Platform: macOS
Application: Chrome
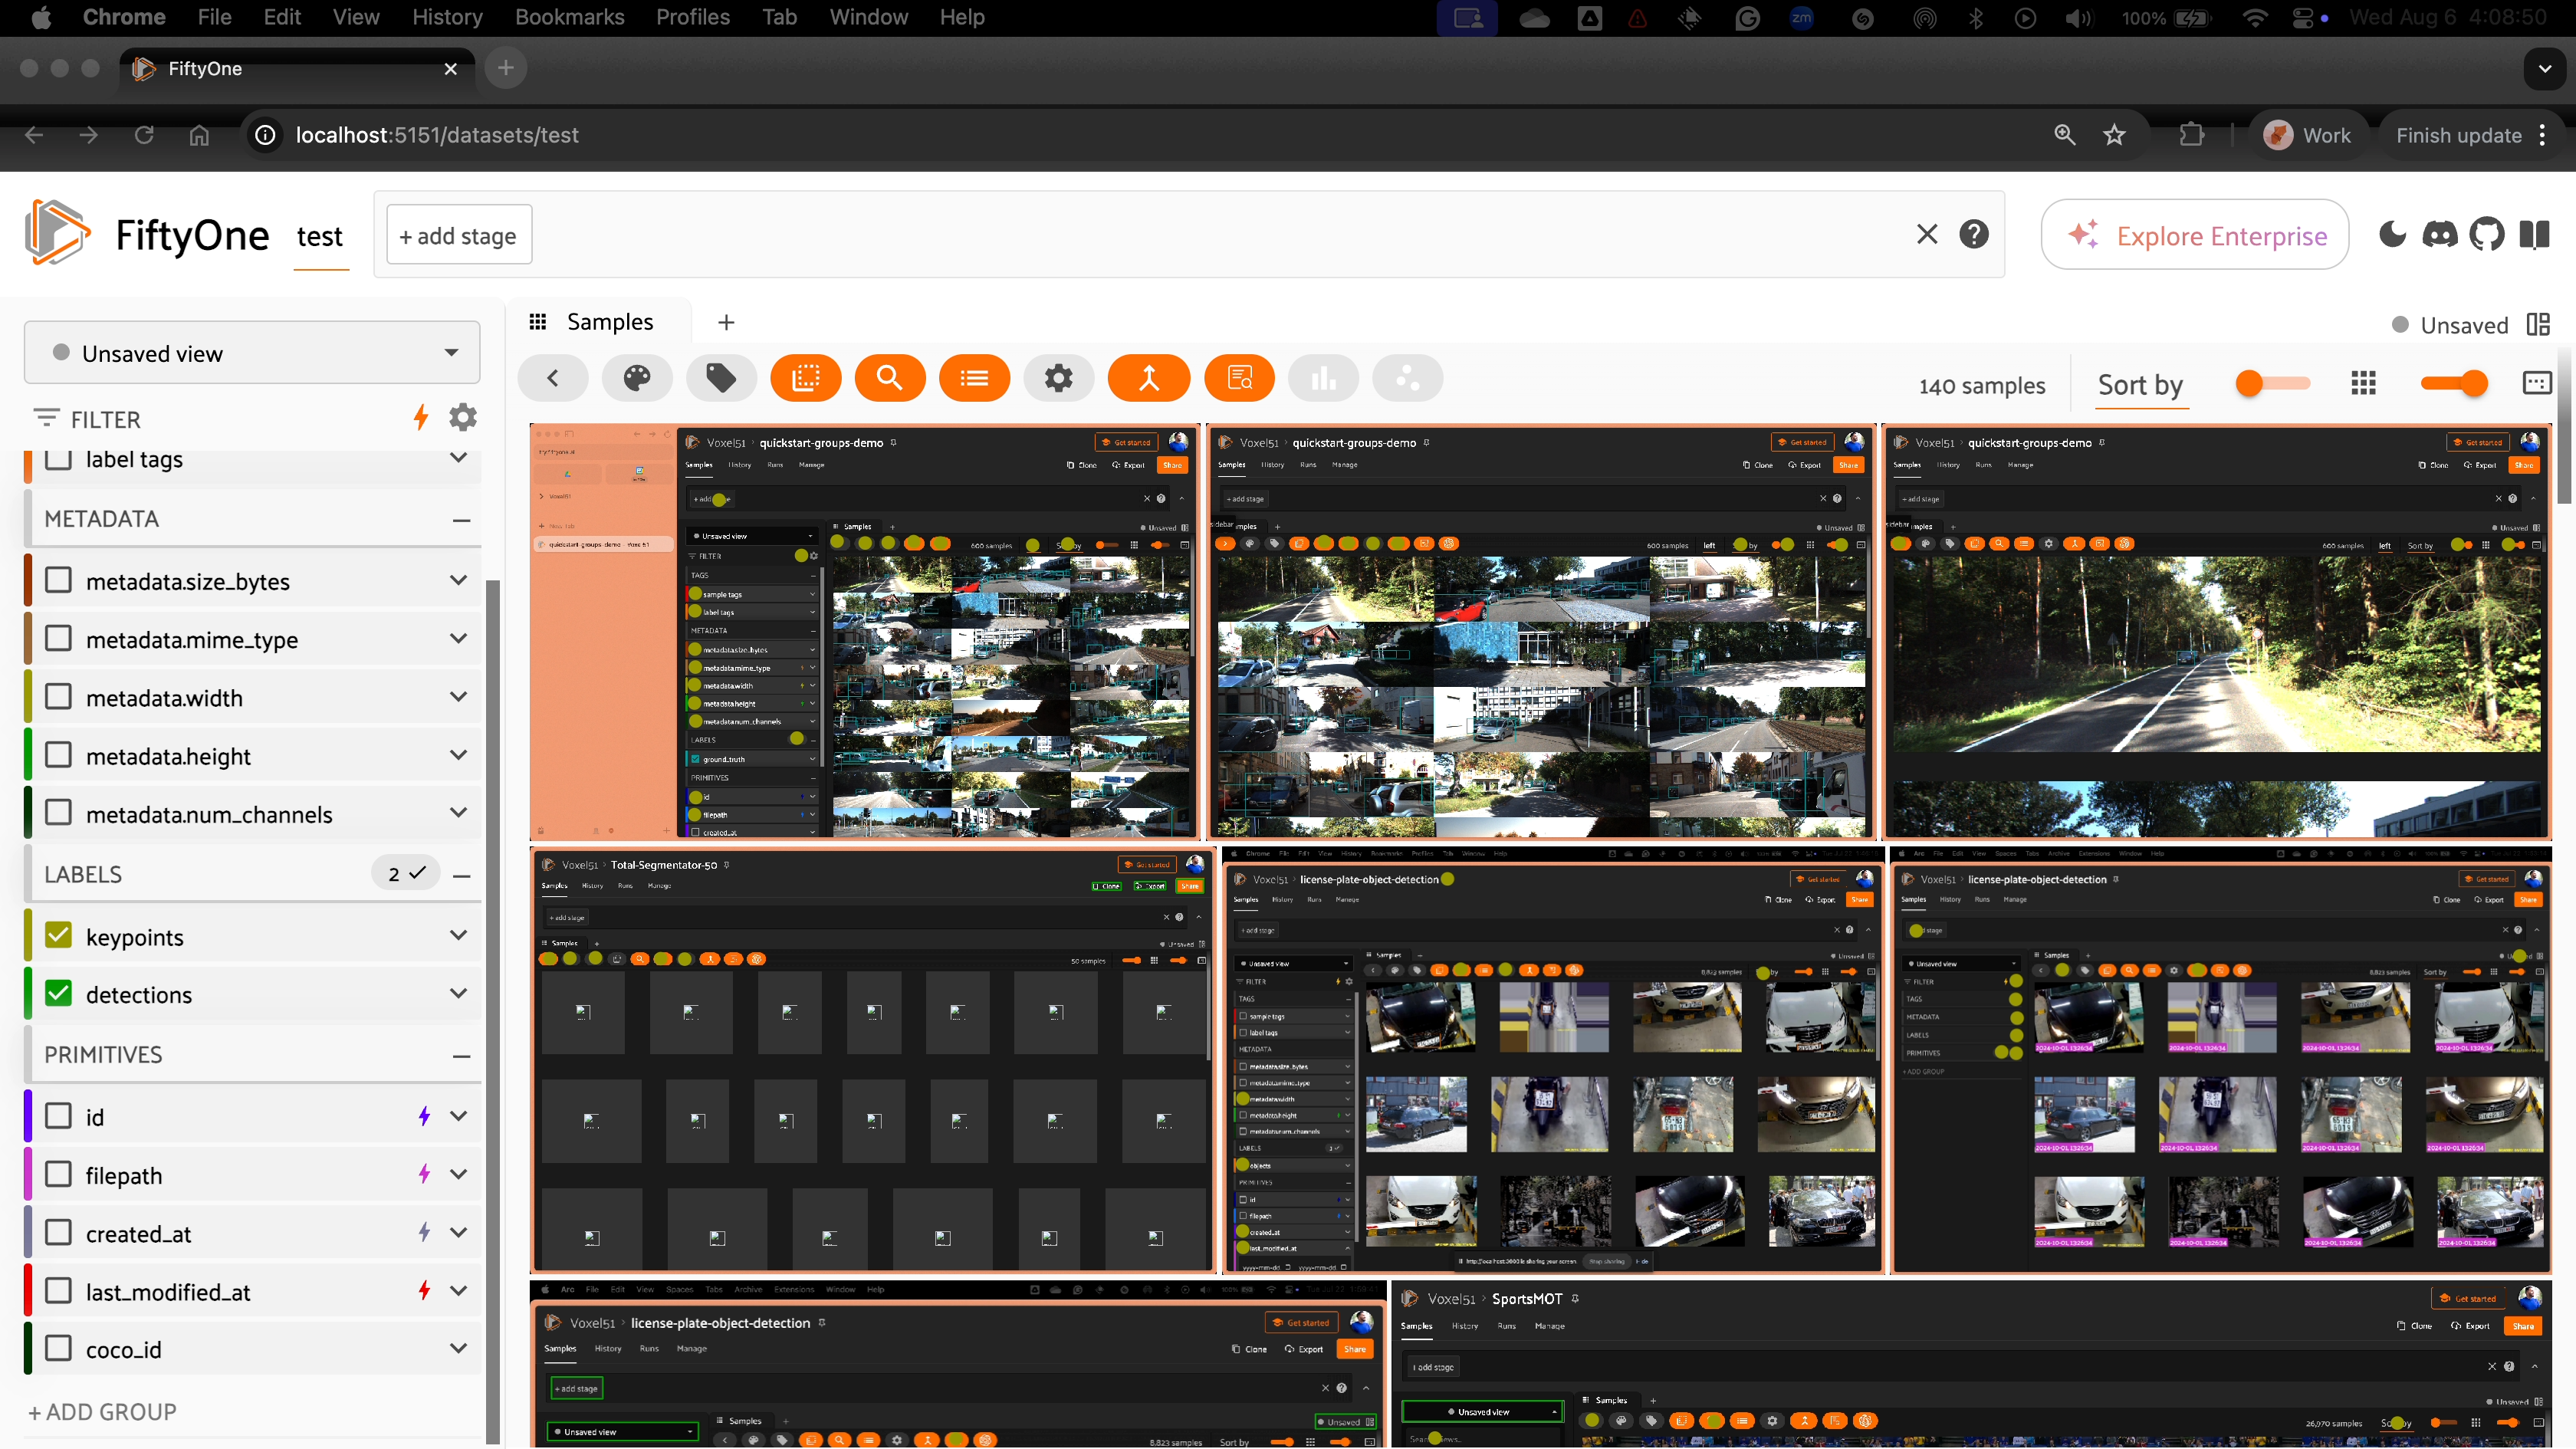
task_description: Where can I find the name of this dataset?
action_type: hover
element_info: Text
steps_since_start: 1